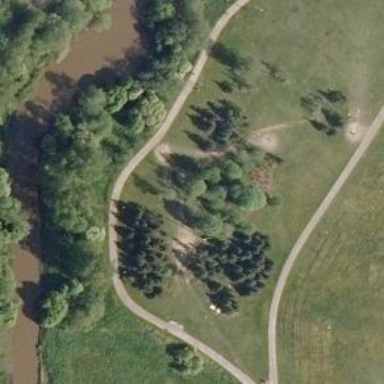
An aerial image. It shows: Disc golf tee.